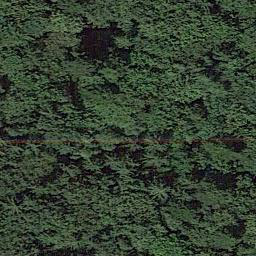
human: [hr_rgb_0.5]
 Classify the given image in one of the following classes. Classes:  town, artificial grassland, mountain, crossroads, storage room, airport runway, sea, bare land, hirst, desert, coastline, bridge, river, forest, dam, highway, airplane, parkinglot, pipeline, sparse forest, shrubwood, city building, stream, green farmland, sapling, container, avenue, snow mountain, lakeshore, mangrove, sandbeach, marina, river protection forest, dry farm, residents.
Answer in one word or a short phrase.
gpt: forest